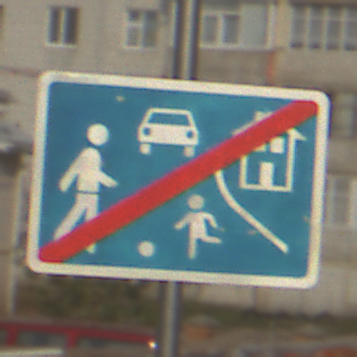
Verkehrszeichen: EndeVerkehrsberuhigterBereich
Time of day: MorningAfternoon
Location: Outdoor (Urban)
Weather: PartlyCloudy
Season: NotSpecified
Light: Natural